Interaction volume radius: 5 \u00c5
Interaction volume height: 10 \u00c5
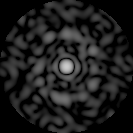
Disorder parameter: 0.8326